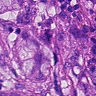
Metastatic tissue present: yes